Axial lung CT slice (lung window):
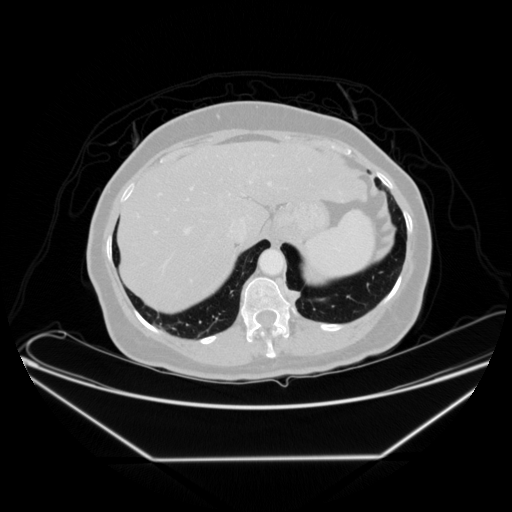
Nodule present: no